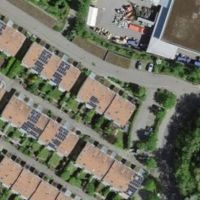
EUNIS habitat code: 55
Species observed at this site:
Cotinus coggygria